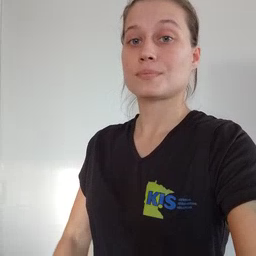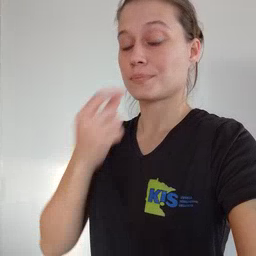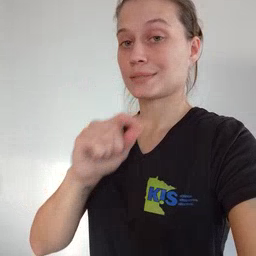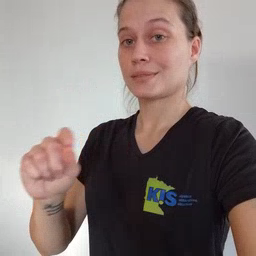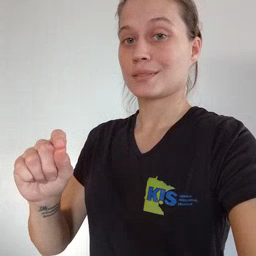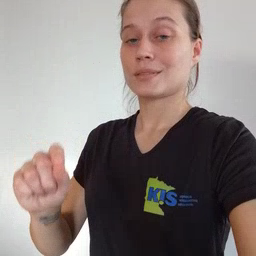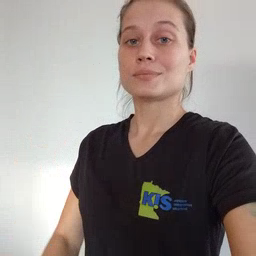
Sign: pencil